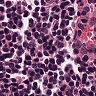
Metastatic tissue present: no